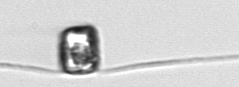
Label: Chaetoceros_danicus